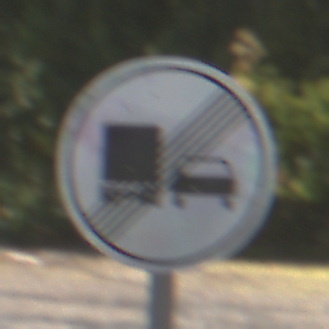
Verkehrszeichen: EndeUeberholverbotKraftfahrzeuge
Umgebung: Outdoor, Nature
Tageszeit: Midday
Wetter: Clear
Licht: Natural
Jahreszeit: Summer
Kontrast: HighContrast